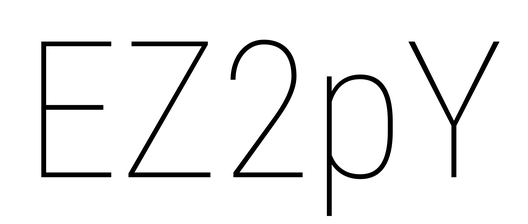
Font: Roboto_Condensed_Thin